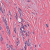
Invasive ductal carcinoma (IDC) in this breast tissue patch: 1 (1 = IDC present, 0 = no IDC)